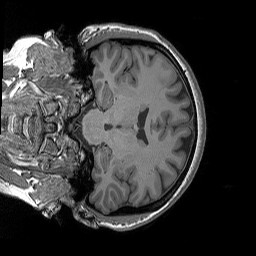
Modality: T1w
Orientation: coronal
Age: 34
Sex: female
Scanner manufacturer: siemens
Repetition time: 2.25 s
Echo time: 0.00302 s